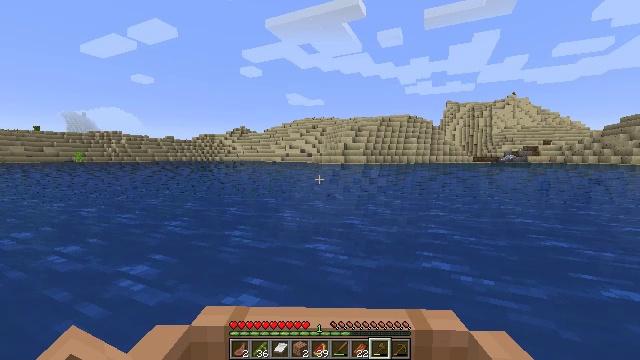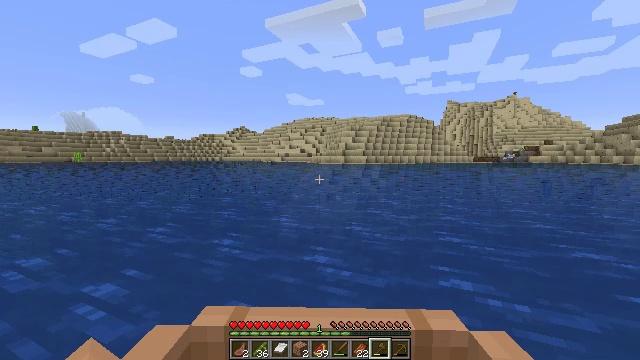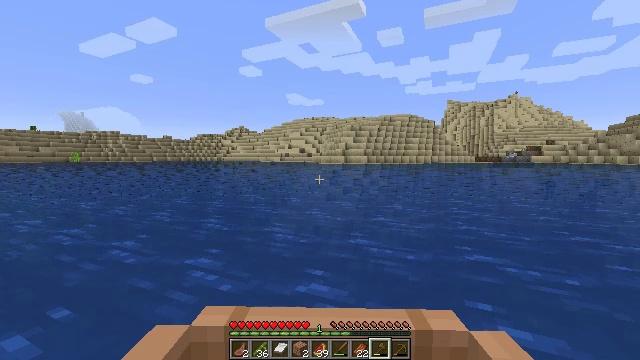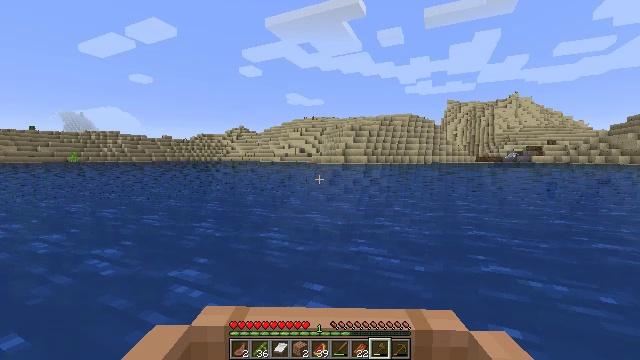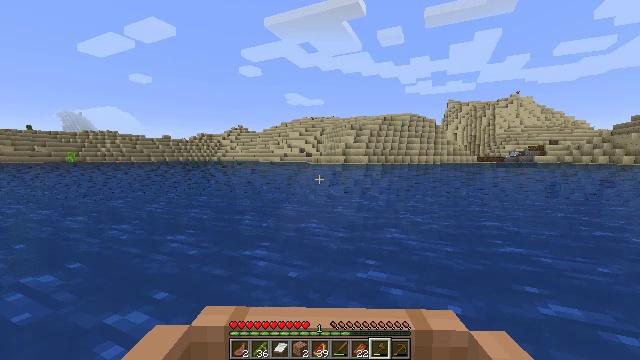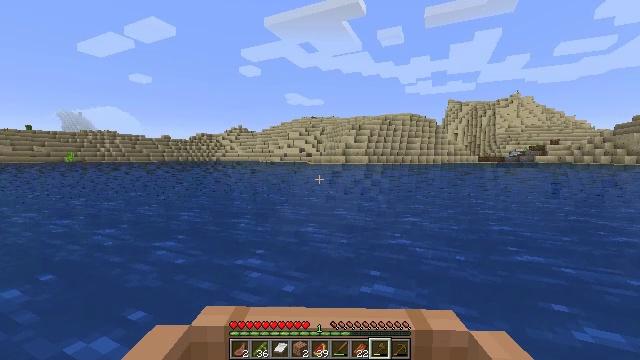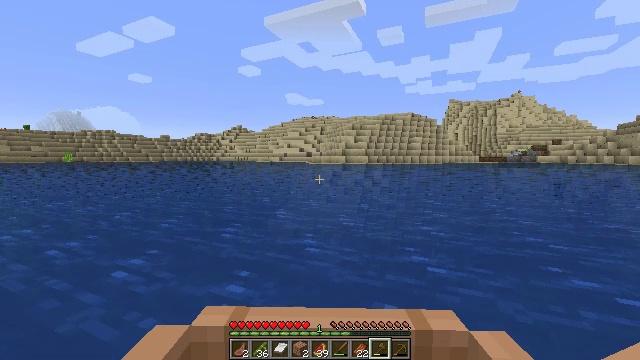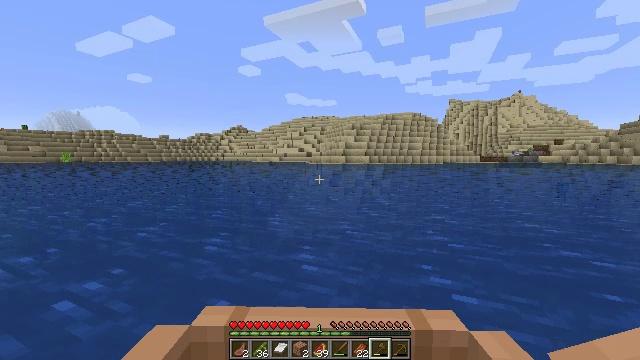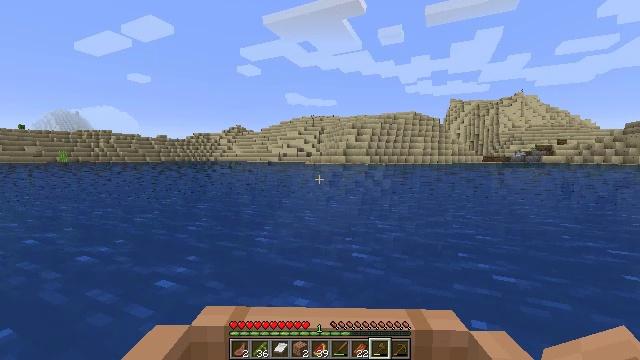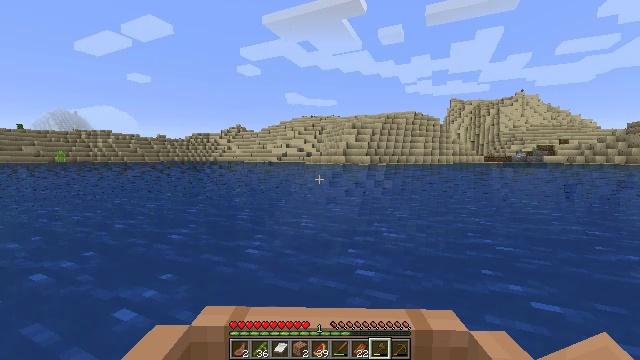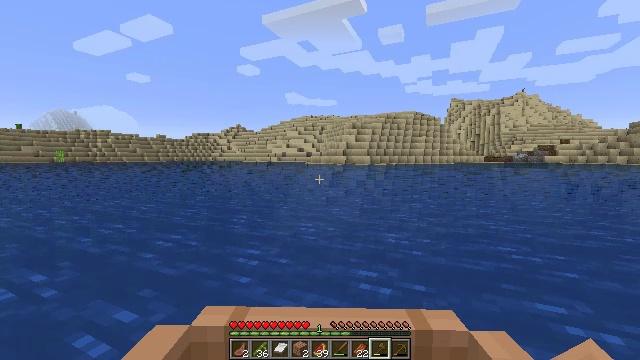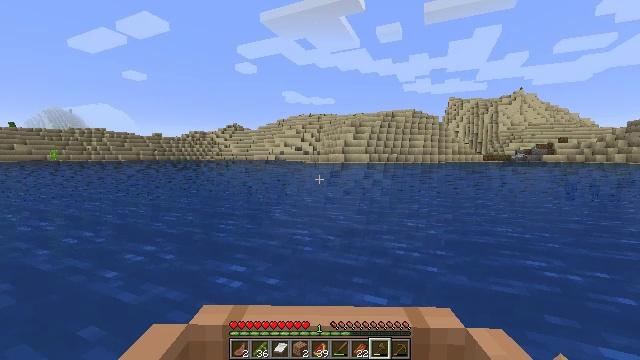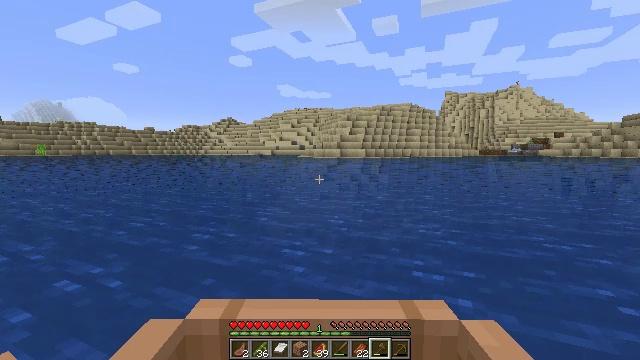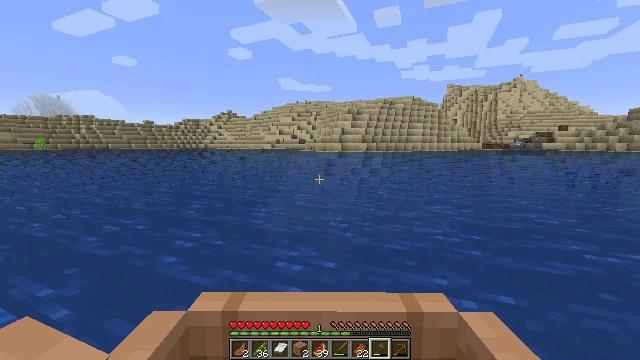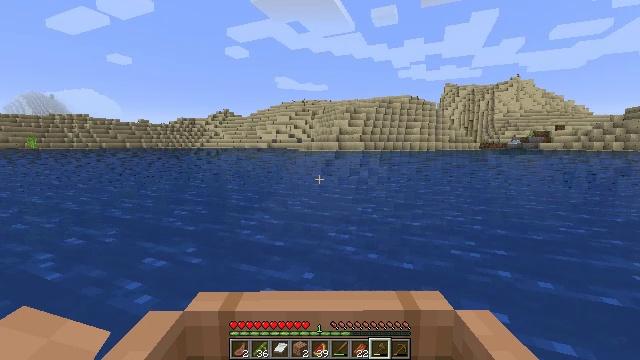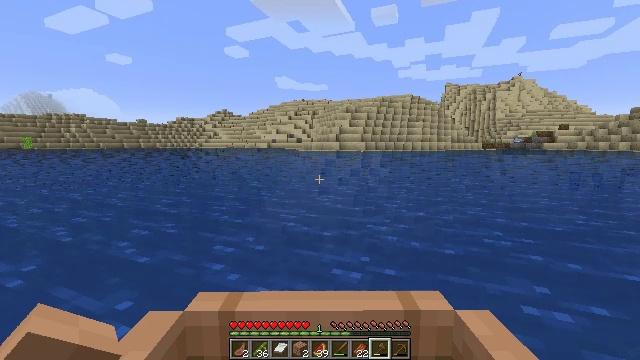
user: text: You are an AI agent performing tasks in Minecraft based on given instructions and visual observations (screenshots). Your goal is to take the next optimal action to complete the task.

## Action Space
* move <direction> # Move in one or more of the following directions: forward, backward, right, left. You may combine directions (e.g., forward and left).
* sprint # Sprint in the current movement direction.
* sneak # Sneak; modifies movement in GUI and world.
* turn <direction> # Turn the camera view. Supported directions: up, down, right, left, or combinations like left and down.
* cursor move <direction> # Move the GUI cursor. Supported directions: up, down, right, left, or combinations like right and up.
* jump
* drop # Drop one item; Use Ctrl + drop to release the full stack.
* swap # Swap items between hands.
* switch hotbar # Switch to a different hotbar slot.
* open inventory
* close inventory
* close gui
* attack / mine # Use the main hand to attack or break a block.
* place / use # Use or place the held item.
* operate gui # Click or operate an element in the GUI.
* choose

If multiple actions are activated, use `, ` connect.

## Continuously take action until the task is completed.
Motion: motion action
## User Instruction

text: Dive and mine the kelp.
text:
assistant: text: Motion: move forward
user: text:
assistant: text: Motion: move forward
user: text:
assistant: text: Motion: move forward
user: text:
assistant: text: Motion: move forward
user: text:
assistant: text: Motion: move forward
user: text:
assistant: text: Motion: move forward
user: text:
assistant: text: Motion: move forward
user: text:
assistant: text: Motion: move forward
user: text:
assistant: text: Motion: move forward
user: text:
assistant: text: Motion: move forward
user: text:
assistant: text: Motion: move forward
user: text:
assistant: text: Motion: move forward, turn down
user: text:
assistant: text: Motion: move forward, turn down
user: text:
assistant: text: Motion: move forward
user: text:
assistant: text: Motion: move forward
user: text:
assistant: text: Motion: move forward
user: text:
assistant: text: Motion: move forward
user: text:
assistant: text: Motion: move forward
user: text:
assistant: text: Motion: move forward
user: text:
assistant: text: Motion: move forward
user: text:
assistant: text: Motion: move forward
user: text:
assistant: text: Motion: move forward
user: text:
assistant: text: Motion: move forward
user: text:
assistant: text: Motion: move forward
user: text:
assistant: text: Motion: move forward
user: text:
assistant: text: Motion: move forward
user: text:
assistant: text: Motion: move forward
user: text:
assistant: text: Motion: move forward
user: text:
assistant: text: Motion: move forward
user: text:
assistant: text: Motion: move forward